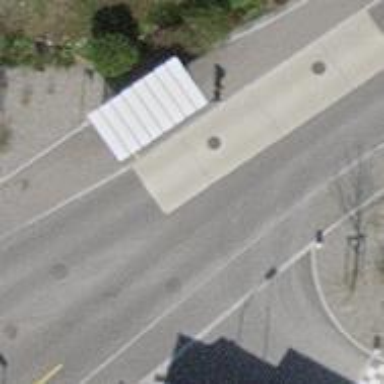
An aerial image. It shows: Bus stop with designated stop position for public transport.